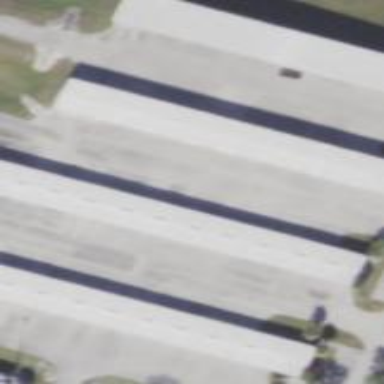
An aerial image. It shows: Hangar building at the airport.